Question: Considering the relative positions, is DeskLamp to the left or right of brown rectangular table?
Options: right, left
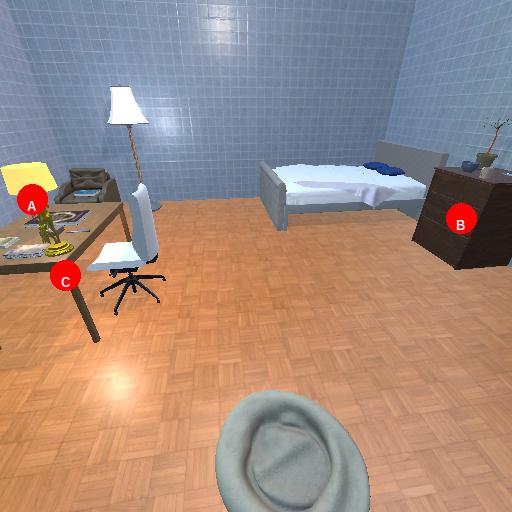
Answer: right